Question: I am running host to device bandwidthtests for different sizes of data, and have noticed an increased bandwidth when the host memory is pinned against pageable. Following is my plot of bandwidth in MB/s vs data transfer size in bytes. One could notice that for small amount of data (<300K) pageable fares better than pinned...is it related to memory allocation by the O/S?
This bandwidthtest program is from NVidia's code sample sdk (with slight modifications from my side), and I am testing against Tesla C2050 using CUDA 4.0. The O/S is 64-bit Linux.

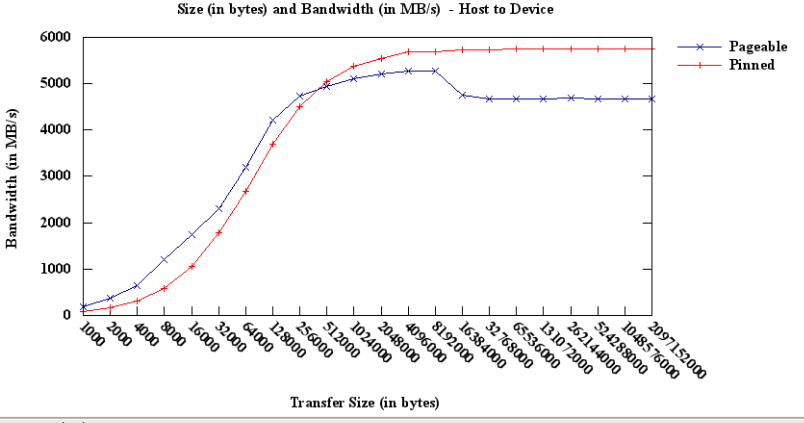
Answer: The cudaMemcpy implementation has different code paths for different devices, source and destination locations, and data sizes, in order to try to achieve the best possible throughput.
The different rates you are seeing are probably due to the implementation switching as the array size changes.
For example, Fermi GPUs have both dedicated copy engines (which can run in parallel with kernels running on the SMs), and SMs which can access host memory over PCI-e. For smaller arrays, it may be more efficient for cudaMemcpy to be implemented as a kernel running on the SMs that reads host memory directly, and stores the loaded data in device memory (or vice versa), so the driver may choose to do this. Or it may be more efficient to use the copy engine -- I'm not sure which it does in practice, but I think switching between them is the cause of the crossover you see in your graph.